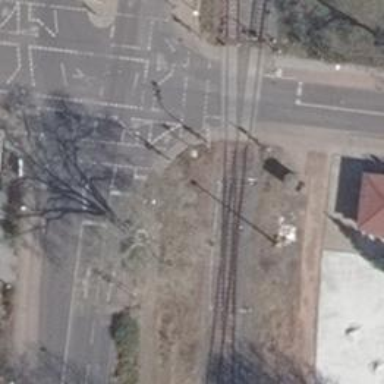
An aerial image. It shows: Crossing for the railway.